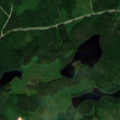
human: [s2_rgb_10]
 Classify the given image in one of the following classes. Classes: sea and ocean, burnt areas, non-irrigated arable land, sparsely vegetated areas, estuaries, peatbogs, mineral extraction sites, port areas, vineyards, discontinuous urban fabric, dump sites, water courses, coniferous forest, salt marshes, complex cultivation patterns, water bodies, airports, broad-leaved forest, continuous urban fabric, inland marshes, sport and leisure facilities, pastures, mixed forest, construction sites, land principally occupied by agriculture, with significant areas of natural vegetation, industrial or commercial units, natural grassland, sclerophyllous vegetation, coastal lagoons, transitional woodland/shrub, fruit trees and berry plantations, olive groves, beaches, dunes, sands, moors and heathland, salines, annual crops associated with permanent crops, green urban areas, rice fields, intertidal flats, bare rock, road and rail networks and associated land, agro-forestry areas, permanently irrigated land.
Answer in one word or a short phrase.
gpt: coniferous forest, mixed forest, transitional woodland/shrub